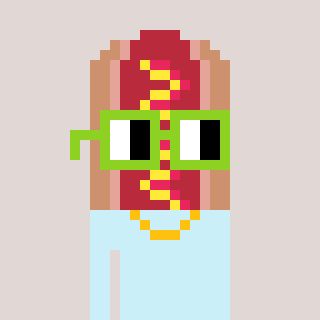
a pixel art character with square light green glasses, a hotdog-shaped head and a cold-colored body on a warm background